Question: I'm having an ie7 issue. Everything seem to be working fine in Firefox and IE8.
In ie7 the first element works fine but all other are push down like they have a clear applied.
image depicts this best.

Here's the code.
'''
.newLabellg
{
float:left;
width:66px;
margin:3px 0 0 0;
font-weight:bold;
color:#000;
}
<div style="float:left; width:320px;">
<div style="margin-bottom:10px; float:left;">
<div class="newLabellg">Cusotmer#:</div>
<div style="float:left;">
<asp:TextBox ID="CustomerNumber" runat="server" Width="220px"></asp:TextBox>
</div>
</div>
<div style="margin-bottom:10px; float:left; clear:both;">
<div class="newLabellg">Cusotmer:</div>
<div style="float:left;">
<asp:TextBox ID="CustomerName" runat="server" Width="220px"></asp:TextBox>
</div>
</div>
<div style="margin-bottom:10px; float:left; clear:both;">
<div class="newLabellg" style="float:left;">Address:</div>
<div style="float:left;">
<asp:TextBox ID="Address" runat="server" Width="220px"></asp:TextBox>
</div>
</div>
<div style="margin-bottom:10px; float:left; clear:both;">
<div class="newLabellg">Mailing Address:</div>
<asp:TextBox ID="Address2" runat="server" Width="220px"></asp:TextBox>
<div style="float:left; margin:3px 0 0 0">
<asp:DropDownList ID="City" runat="server" Width="109px">
</asp:DropDownList>
<asp:DropDownList ID="Province" runat="server" Width="109px">
</asp:DropDownList></div>
</div>
</div>
'''
Any Idea why/what ie7 is doing and how I can fix it?
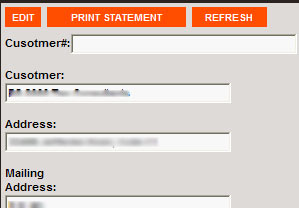
Answer: Simply removing 'clear: both' from each instance of:
'''
<div style="margin-bottom:10px; float:left; clear:both;">
'''
made it look correct in the browsers I tested it with: IE7/8 + Firefox.
If removing 'clear: both' causes a different problem, let us know and we can find a workaround.